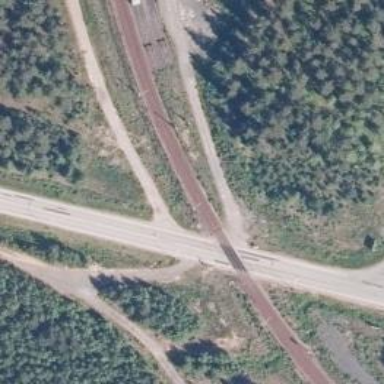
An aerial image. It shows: Railway signal.